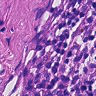
Metastatic tissue present: no